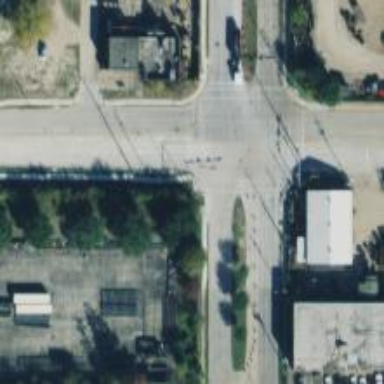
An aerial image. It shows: Crossing with line markings on the road.